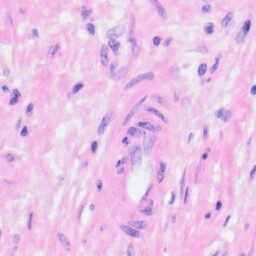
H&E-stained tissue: Kidney